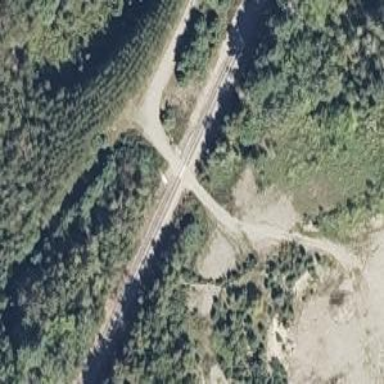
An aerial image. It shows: Railway level crossing.